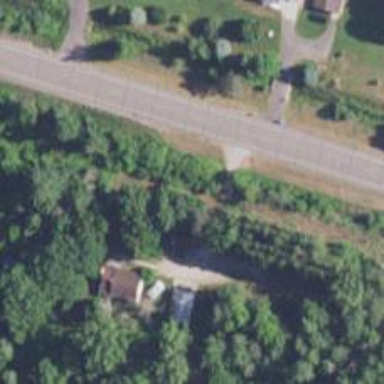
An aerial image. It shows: Secondary road.